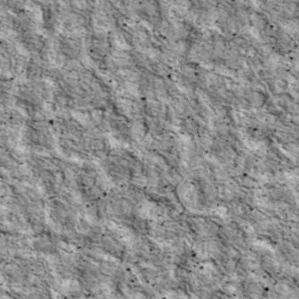
Label: non_frost